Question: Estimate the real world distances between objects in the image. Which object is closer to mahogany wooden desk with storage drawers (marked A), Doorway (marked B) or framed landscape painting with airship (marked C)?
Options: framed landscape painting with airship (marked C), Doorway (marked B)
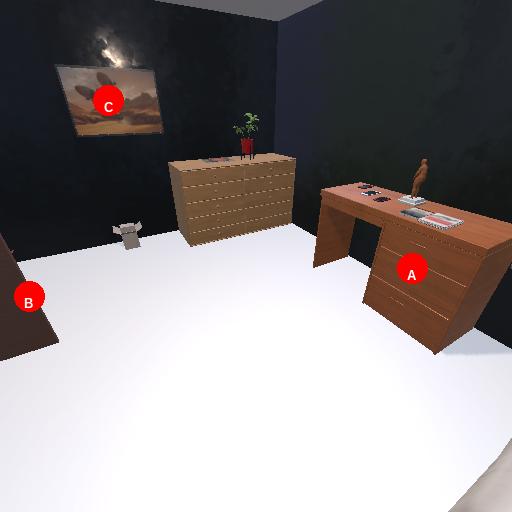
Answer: framed landscape painting with airship (marked C)